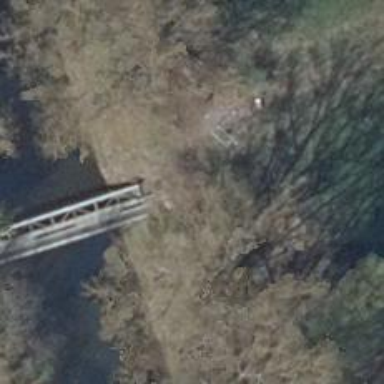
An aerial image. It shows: Path on bridge.